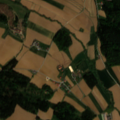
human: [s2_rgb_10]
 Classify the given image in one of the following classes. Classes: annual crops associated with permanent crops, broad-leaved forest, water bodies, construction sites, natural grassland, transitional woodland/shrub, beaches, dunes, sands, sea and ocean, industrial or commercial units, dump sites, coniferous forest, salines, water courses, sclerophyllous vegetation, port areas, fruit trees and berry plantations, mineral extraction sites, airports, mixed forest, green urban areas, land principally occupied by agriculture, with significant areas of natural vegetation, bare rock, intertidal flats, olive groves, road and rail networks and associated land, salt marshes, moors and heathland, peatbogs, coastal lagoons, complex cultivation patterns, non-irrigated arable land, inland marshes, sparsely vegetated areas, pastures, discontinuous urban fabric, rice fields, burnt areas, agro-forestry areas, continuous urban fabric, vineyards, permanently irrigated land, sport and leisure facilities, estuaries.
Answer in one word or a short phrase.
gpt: non-irrigated arable land, mixed forest